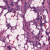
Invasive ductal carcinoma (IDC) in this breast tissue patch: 1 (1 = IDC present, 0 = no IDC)